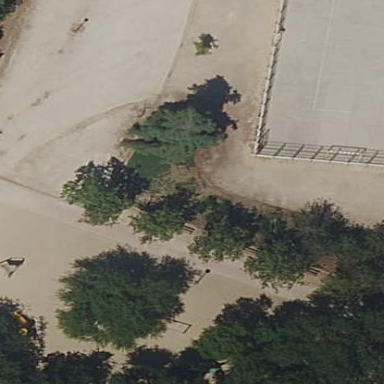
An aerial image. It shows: Playground area for leisure activities on the land.